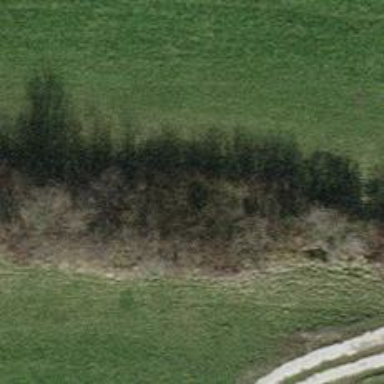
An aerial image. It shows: Hedge barrier.